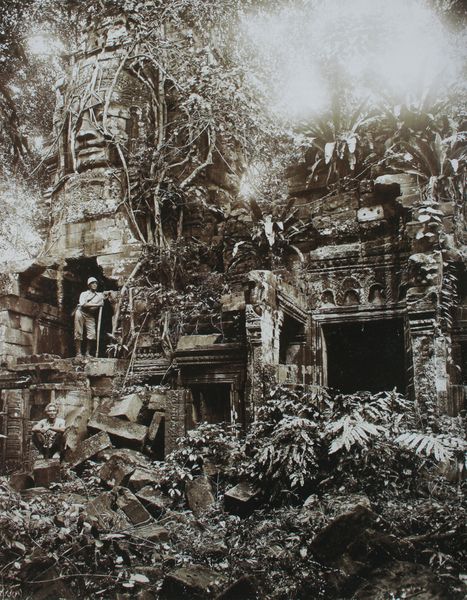
Titel: Angkor, der Bayon vor der Freilegung (Links u.a. ein Reisender mit Tropenhelm)
Künstler: Émile Gsell
Standort: Berlin
Institution: Staatliche Museen zu Berlin, Museum für Asiatische Kunst
Schlagwörter: blätter, himmel, kopf, laub, mann, weiß, wolken, sitzen, frau, grau, männer, schwarz, gebäude, rot, architektur, gesicht, stehen, stein, steine, bildnis, natur, sträucher, figur, pflanzen, wald, ranken, skulptur, mauer, schutt, krieg, ornamente, foto, fotografie, photographie, verfall, eingang, reste, ruine, palast, mauerwerk, schwarzweiß, soldat, ruinen, helm, photo, fries, bewachsen, quader, mauern, forscher, urwald, tempel, entdecker, aufnahme, verfallen, friese, überwuchert, archäologie, mexiko, tempek, dschungel, ausgrabung, indianer, regenwald, kultur, verwuchert, inka, maya, südamerika, azteken, atzteken, tropen, expedition, kolonialzeit, runtergekommen, tropenhelm, zugewachsen, mittelamerika, vietnam, kambodscha, khmer, archäologe, linanen, photogestrüpp, schwarzeweiß, indochina, forscherin, angkor wat, angkor, aatzteken, angkor vat